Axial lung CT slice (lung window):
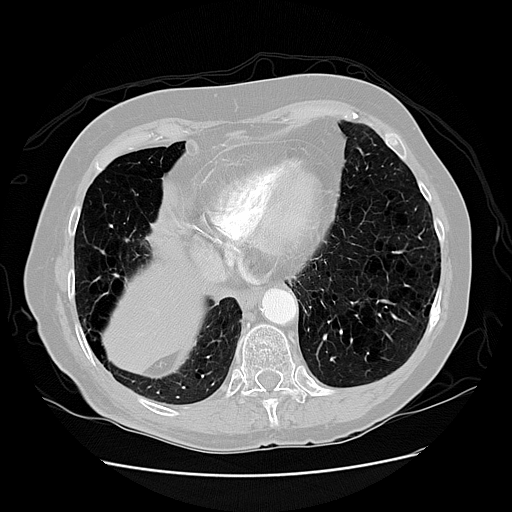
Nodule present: no